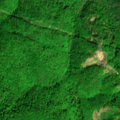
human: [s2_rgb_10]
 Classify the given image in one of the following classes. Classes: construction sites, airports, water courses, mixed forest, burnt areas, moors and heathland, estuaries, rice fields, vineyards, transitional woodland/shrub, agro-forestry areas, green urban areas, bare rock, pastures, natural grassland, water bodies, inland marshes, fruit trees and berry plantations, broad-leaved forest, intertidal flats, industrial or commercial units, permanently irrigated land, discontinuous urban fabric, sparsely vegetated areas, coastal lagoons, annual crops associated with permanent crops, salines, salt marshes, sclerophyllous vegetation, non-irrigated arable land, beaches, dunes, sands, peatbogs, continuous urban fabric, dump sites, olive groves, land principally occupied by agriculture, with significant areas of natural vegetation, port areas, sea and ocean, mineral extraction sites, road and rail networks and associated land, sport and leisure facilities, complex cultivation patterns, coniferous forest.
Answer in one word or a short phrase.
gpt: broad-leaved forest